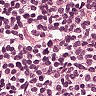
Metastatic tissue present: no